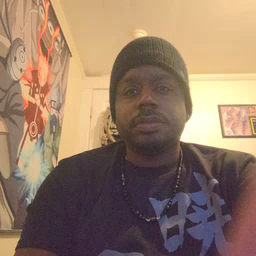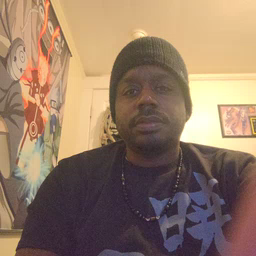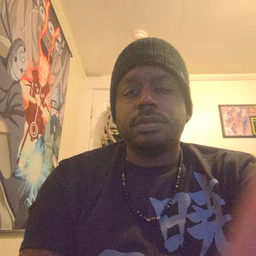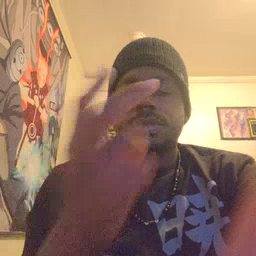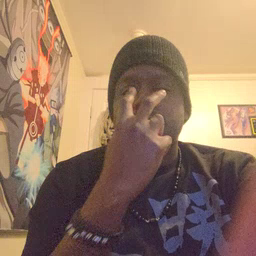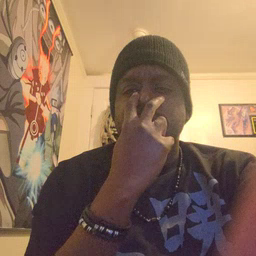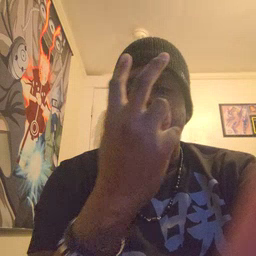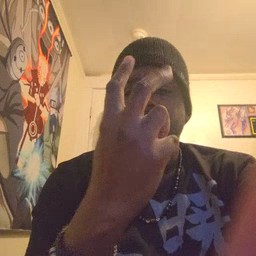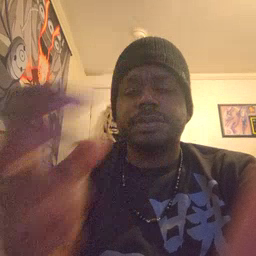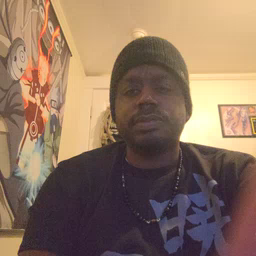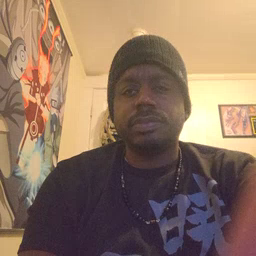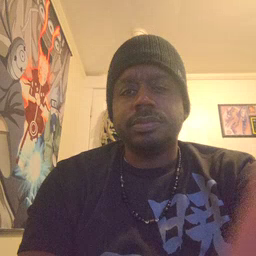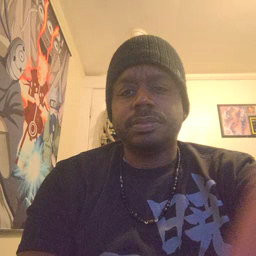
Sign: see